Field crop: maize
Growth stage: 2
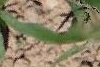
Species: maize